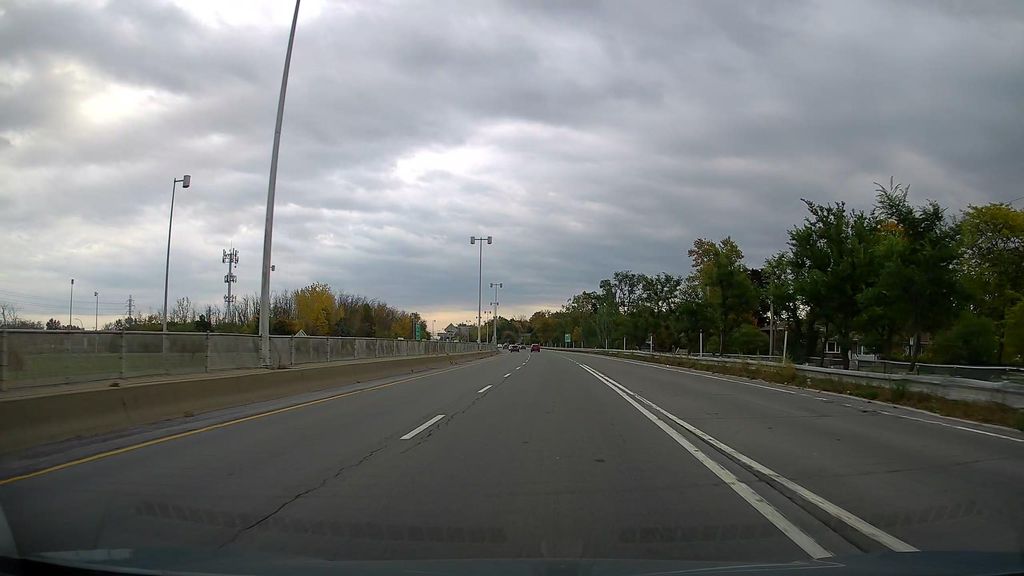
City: montreal